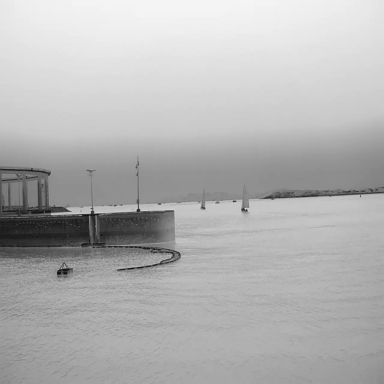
There are two sailboats in the infrared image.